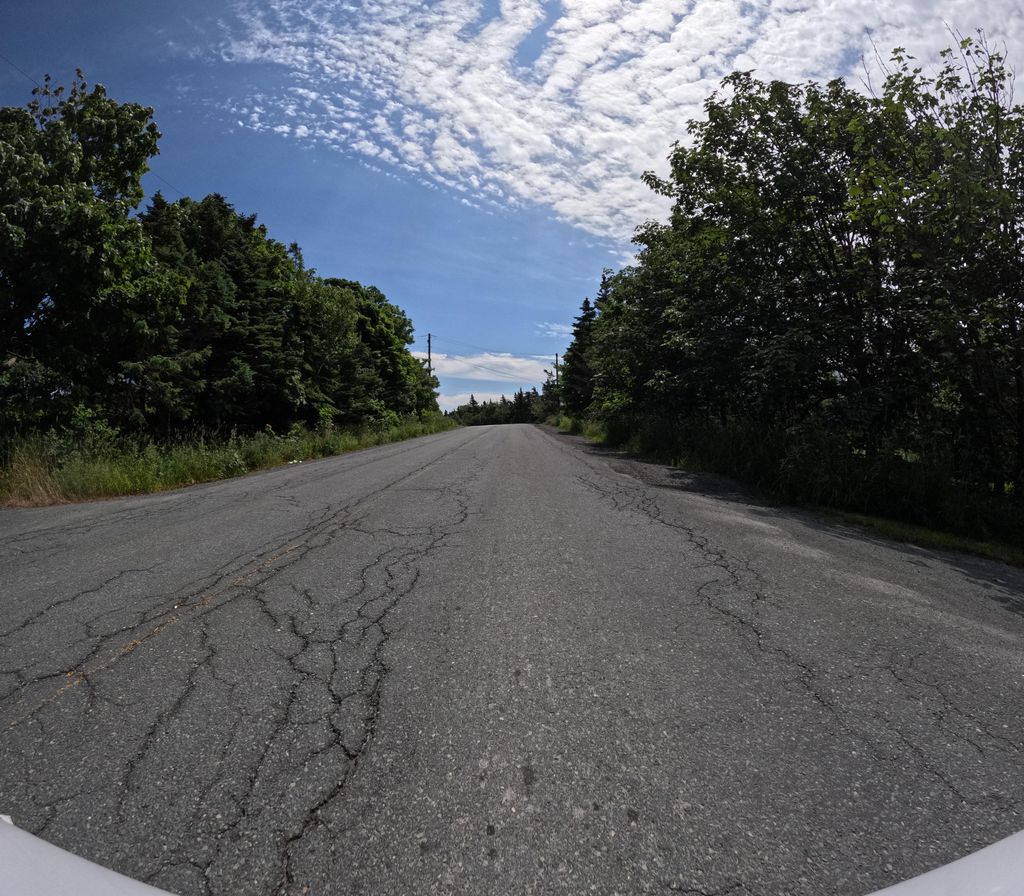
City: st_johns